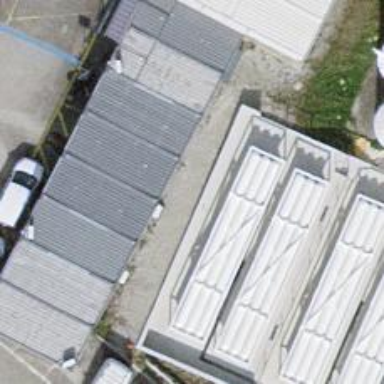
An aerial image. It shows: Fuel station.